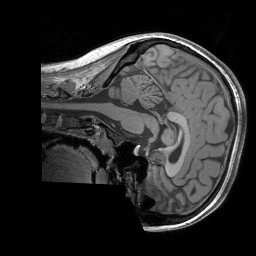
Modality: T1w
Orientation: sagittal
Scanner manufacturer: siemens
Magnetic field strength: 3 T
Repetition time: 1.83 s
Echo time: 0.00303 s